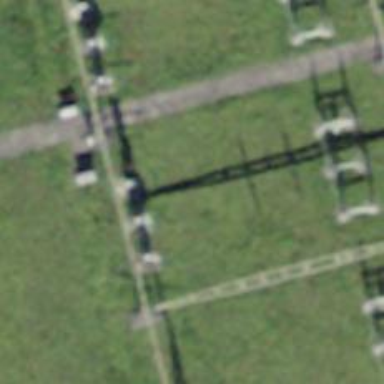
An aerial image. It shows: Power line with three cables in bay configuration.